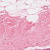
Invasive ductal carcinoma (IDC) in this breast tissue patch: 0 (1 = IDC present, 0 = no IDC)